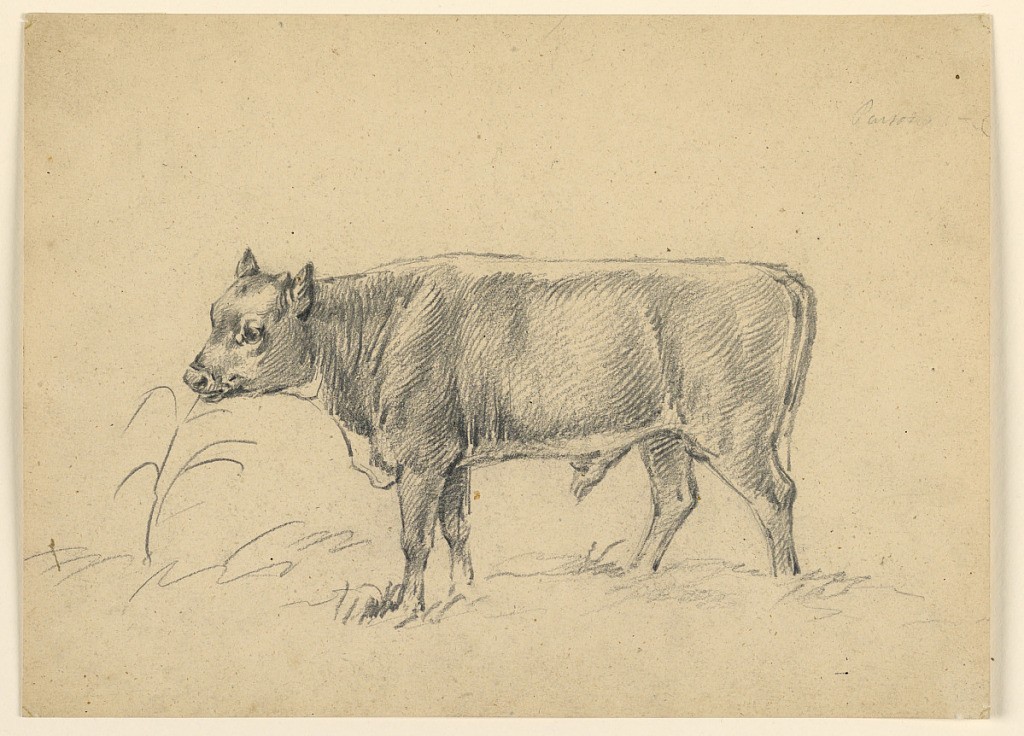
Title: Study of a Young Bull Standing in a Meadow
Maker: Henry Bernard Chalon, English, 1770 - 1849
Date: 1820–1849
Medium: Black crayon on grayish cardboard
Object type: Drawing
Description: Shown in profile, turned toward left and eating a high plant. Written above at right: "Parsons…"